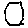
Label: hexagon